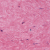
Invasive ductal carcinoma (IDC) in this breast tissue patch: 0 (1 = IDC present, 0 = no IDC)